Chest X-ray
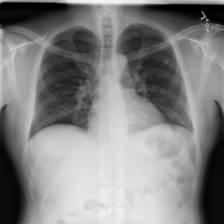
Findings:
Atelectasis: negative
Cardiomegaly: negative
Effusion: negative
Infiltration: positive
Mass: negative
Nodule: positive
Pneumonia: negative
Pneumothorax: negative
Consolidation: negative
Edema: negative
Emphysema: negative
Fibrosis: negative
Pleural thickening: negative
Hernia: negative